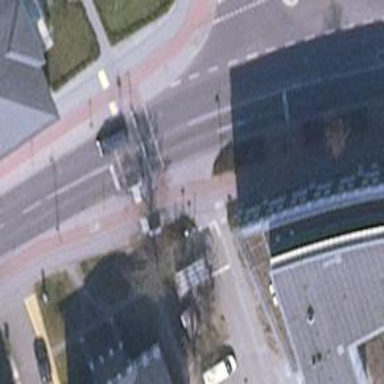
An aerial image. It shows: Road crossing with traffic signals and pedestrian island.